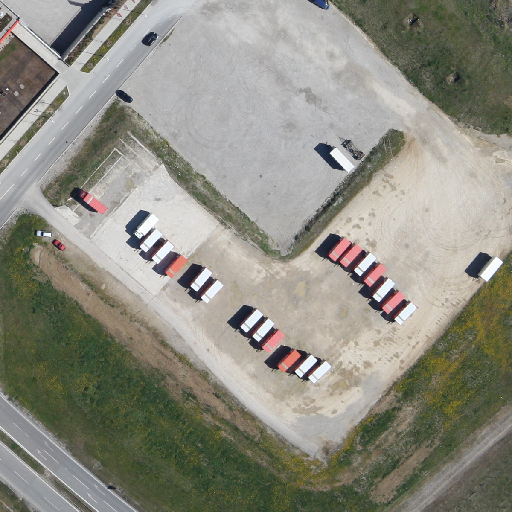
Referring expression: paved road